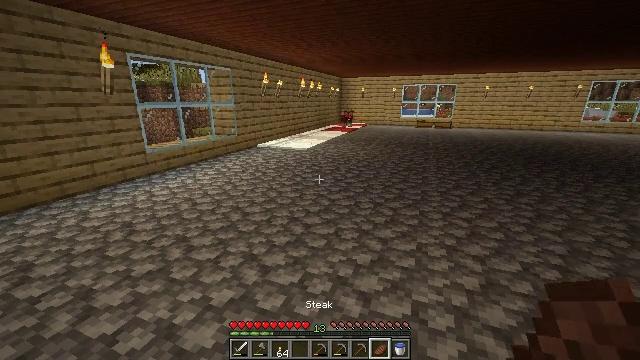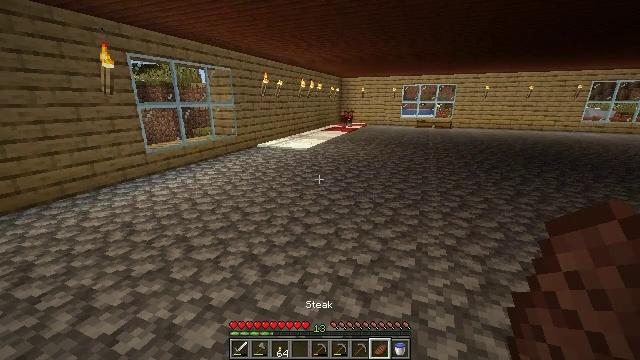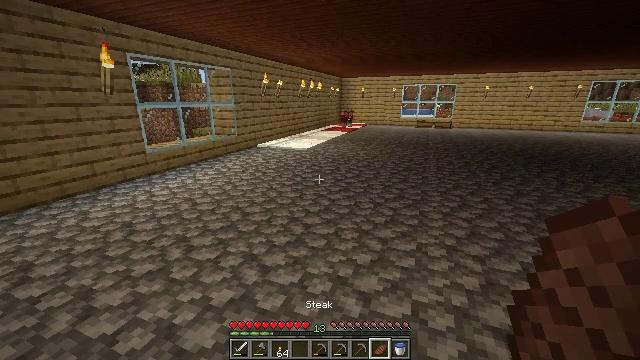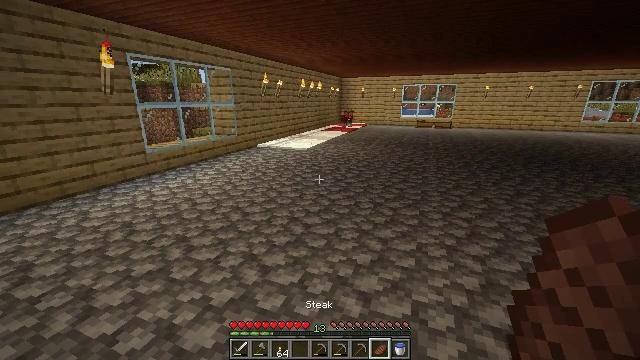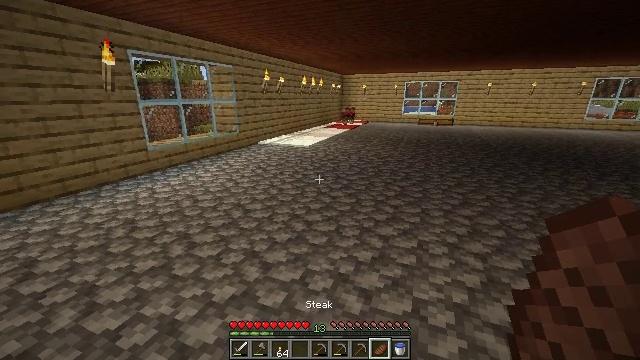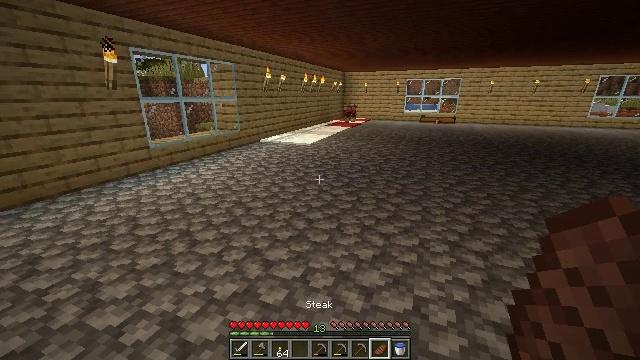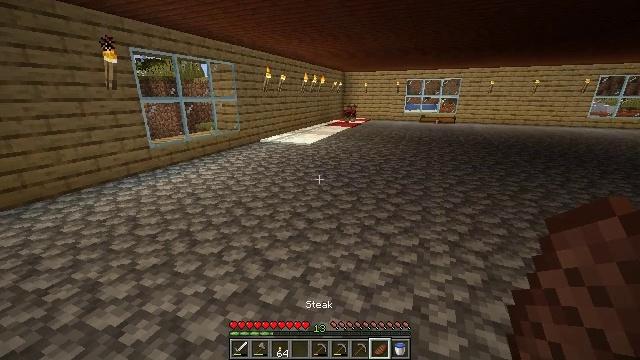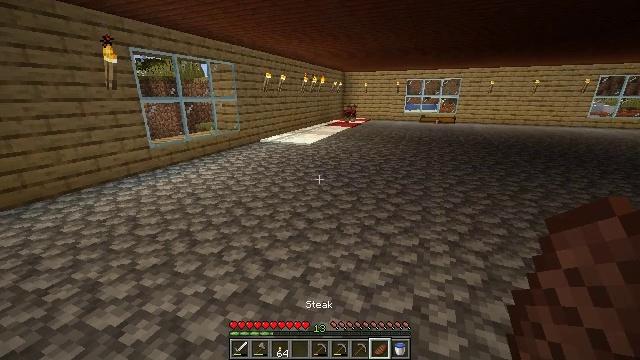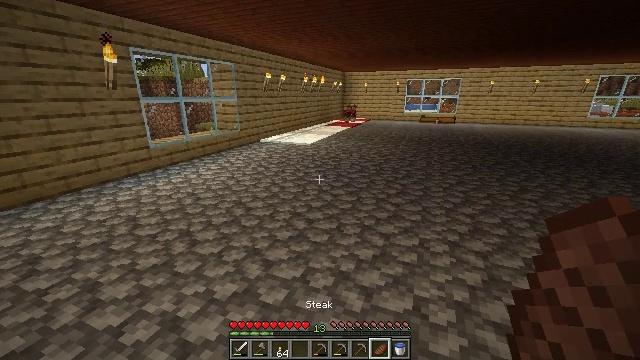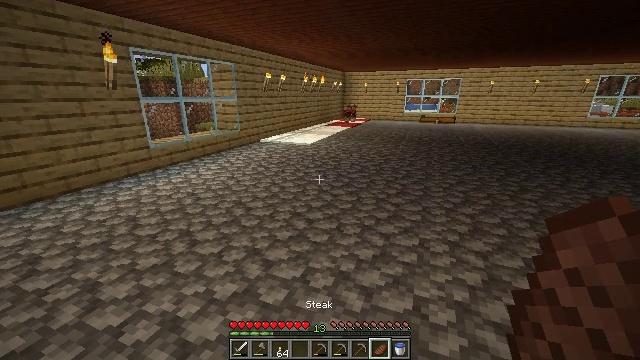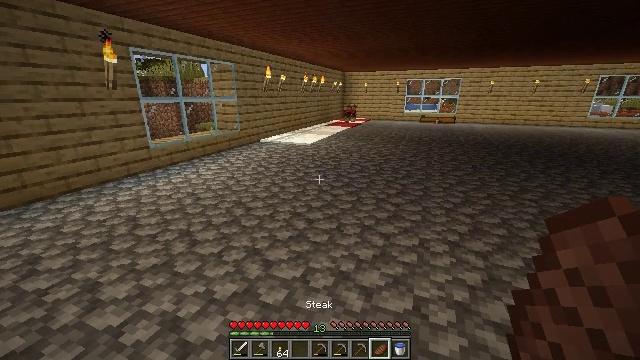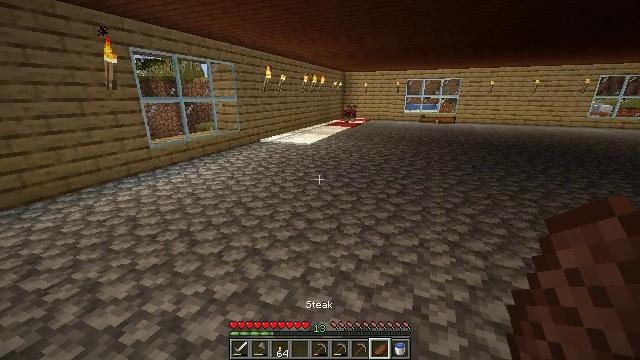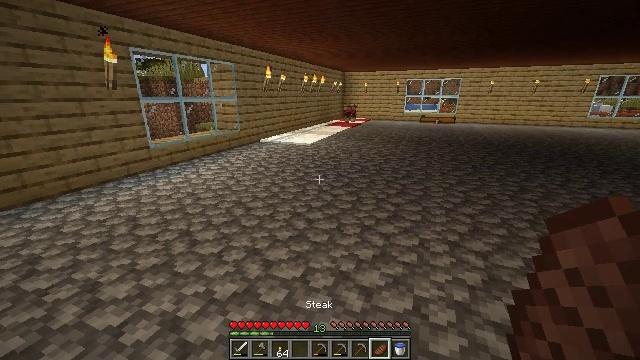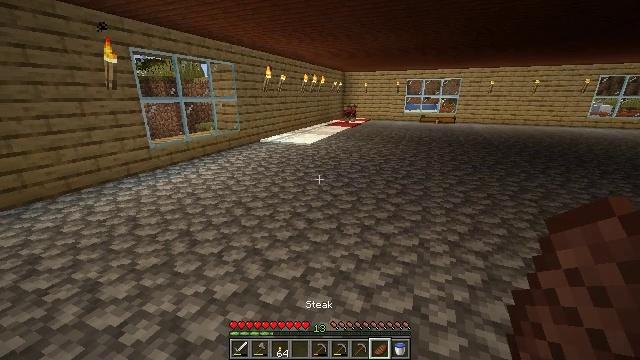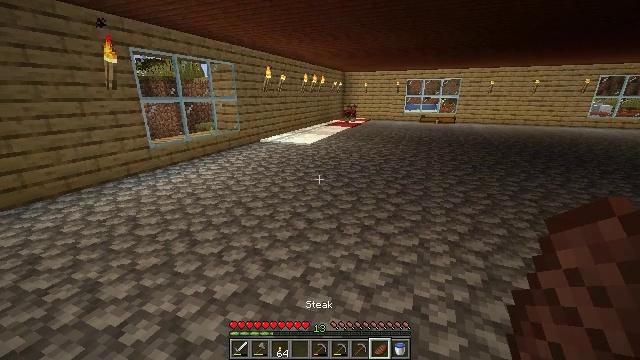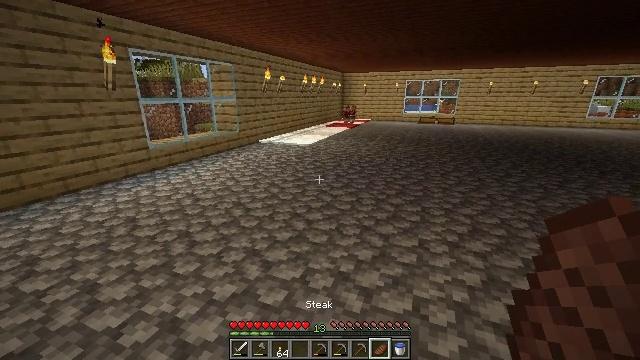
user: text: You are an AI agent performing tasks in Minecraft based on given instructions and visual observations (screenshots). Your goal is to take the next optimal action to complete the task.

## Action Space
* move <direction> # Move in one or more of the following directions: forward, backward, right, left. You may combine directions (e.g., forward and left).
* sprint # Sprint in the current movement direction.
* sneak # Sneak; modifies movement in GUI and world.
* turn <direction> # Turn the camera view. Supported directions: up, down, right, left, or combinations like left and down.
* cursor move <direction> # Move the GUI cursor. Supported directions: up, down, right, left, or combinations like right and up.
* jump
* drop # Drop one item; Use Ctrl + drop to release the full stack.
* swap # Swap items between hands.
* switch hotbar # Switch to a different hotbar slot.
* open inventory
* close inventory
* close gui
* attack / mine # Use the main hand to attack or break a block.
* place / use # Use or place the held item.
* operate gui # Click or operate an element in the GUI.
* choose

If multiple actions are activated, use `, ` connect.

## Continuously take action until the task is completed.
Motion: motion action
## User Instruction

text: Break the cobblestone slab to recycle it.
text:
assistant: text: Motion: no_op
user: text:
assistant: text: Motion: no_op
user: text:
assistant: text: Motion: no_op
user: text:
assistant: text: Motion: use / place
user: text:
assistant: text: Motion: use / place
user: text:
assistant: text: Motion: use / place
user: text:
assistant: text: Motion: use / place
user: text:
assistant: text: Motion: use / place
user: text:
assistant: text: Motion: use / place
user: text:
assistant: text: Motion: use / place
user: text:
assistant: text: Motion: use / place
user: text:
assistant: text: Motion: use / place
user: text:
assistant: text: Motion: use / place
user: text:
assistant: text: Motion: use / place
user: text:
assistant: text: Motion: no_op
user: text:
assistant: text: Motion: no_op
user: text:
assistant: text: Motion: no_op
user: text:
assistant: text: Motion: use / place
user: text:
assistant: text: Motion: use / place
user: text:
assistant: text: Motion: use / place
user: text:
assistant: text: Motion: use / place
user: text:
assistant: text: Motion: use / place
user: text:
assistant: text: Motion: use / place
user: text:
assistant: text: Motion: use / place
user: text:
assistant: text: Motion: no_op
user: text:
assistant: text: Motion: no_op
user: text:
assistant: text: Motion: no_op
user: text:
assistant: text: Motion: no_op
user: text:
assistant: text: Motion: no_op
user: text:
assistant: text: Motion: no_op